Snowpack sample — Loveland Pass, Silver Plume, Colorado, USA (12/14/25, 10:50 AM MST)
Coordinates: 39.664, -105.882
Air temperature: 36 °F
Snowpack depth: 67 cm
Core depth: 10 cm
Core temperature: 50 °F
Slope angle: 6°, slope face: 326°
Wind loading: low
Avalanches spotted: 0
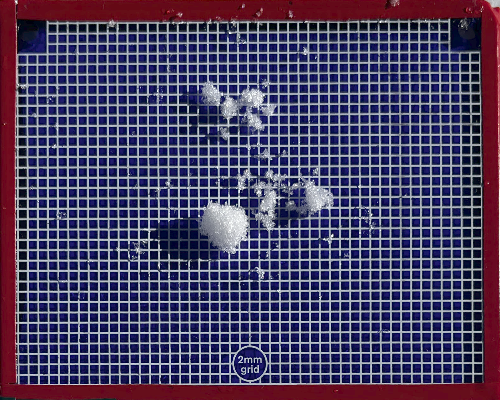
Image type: profile
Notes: No avalanches spotted, very late start to the season with minimal snowpack